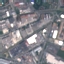
Land use / land cover class: Industrial